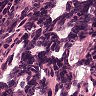
Metastatic tissue present: no